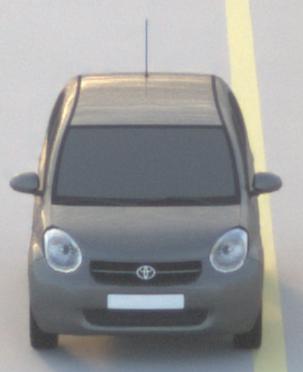
Make: Toyota
Model: Passo
Detailed model: Toyota Passo X Yururi
Model produced from: 2010
Model produced until: 2016
Doors: 5
Color: gray
Road condition: dry road
Daytime: sunrise or sunset
Contrast: low contrast